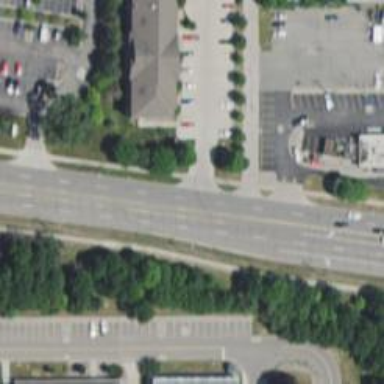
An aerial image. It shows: Unmarked crossing on footway.